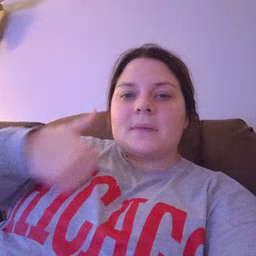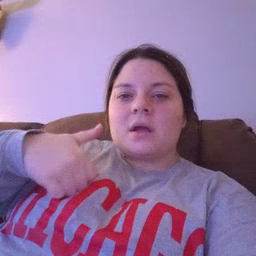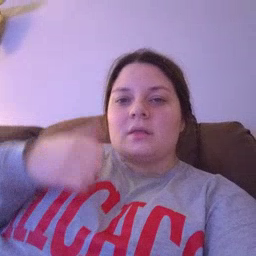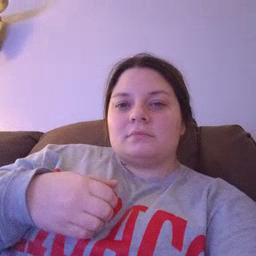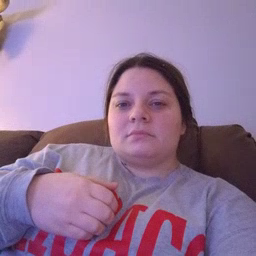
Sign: bath